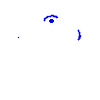
Particle: kaon